Question: I am developing an iPad app that should only support landscape orientation. I use these two methods to add a new child view controller to my container view controller:
'''
- (void) assignFirstChildViewController:(UIViewController*)controller
{
self.currentChildViewController = controller;
[self addChildViewController:self.currentChildViewController];
[self.currentChildViewController didMoveToParentViewController:self];
[self.containerView addSubview:self.currentChildViewController.view];
}
- (void)assignNewChildController:(UIViewController *)childViewController
{
id currentChildViewController = self.currentChildViewController;
if(!currentChildViewController){
[self assignFirstChildViewController:childViewController];
}else{
[self.currentChildViewController willMoveToParentViewController:nil];
[self addChildViewController:childViewController];
__weak __block PTSBaseContainerViewController *weakSelf=self;
[self transitionFromViewController:self.currentChildViewController
toViewController:childViewController
duration:1.0
options:0
animations:^{
[UIView transitionFromView:self.currentChildViewController.view toView:childViewController.view duration:1.0 options:UIViewAnimationOptionTransitionCrossDissolve completion:NULL];
}
completion:^(BOOL finished) {
[weakSelf.currentChildViewController removeFromParentViewController];
weakSelf.currentChildViewController = childViewController;
[weakSelf.currentChildViewController didMoveToParentViewController:weakSelf];
}];
}
}
'''
The problem is that the view of the child view controller is added in portrait orientation and it messes up the views as shown in the following image:

The green view is the view of the child view controller which as you can see is added in portrait mode. Instead of occupying the whole yellow view (which is the container view and it occupies the whole frame of the view controller beneath the grey top bar) it is being added in portrait mode and I cannot figure it why.
I tried overriding 'shouldAutomaticallyForwardRotationMethods' and 'shouldAutomaticallyForwardAppearanceMethods' as written in the apple documentation but with no results.
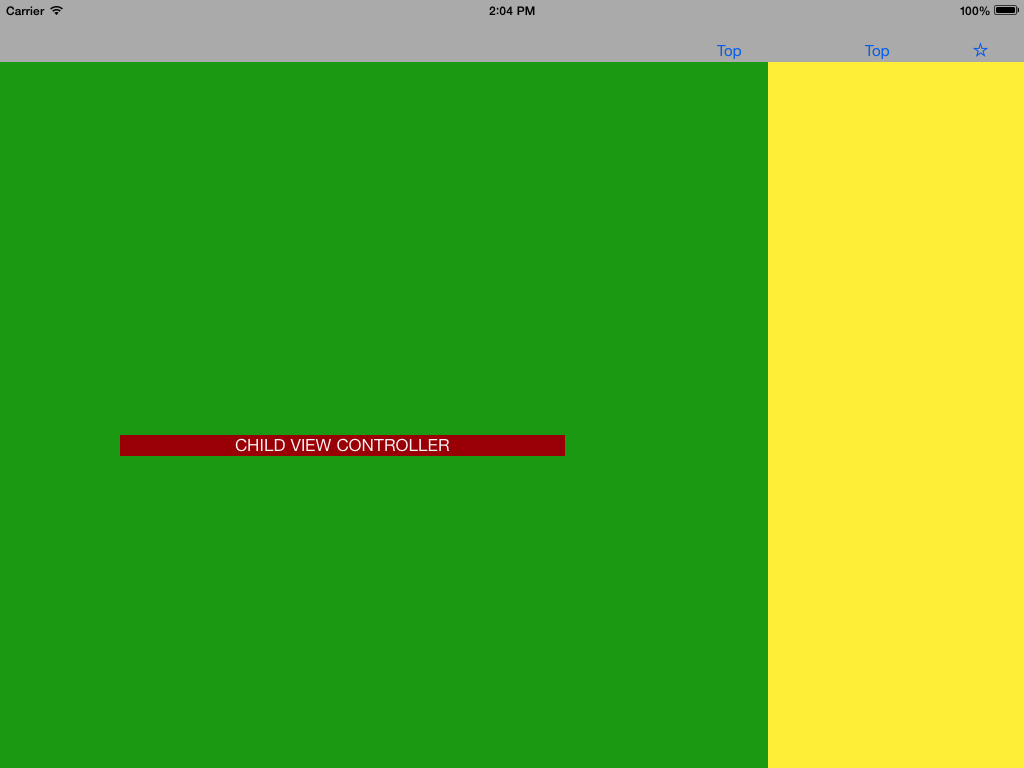
Answer: As you'll see in <URL>, you need to manually set the frame for the child view controller.